Question: I try to use dropdowns of bootstrap, it's work the problem is esthetic. :
<URL>
I have this code :
'''
<div class="dropdown">
<a class="dropdown-toggle" data-toggle="dropdown" href="#">Collectivites <b class="caret"></b></a>
<ul class="dropdown-menu" role="menu" aria-labelledby="dLabel">
<?php
foreach ($collectivite as $key => $value) {
echo '<form method="post" action="wbx.php"><li><button type="submit" class="btn" style="margin:0px;" name="cookie" value='.$value.'>'.$value.'</button> </li></form>';
}
?>
</ul>
</div>
'''
WITHOUT PHP :
'''
<div class="dropdown">
<a class="dropdown-toggle" data-toggle="dropdown" href="#">Collectivites <b class="caret"></b></a>
<ul class="dropdown-menu" role="menu" aria-labelledby="dLabel">
<form method="post" action="wbx.php">
<li>
<button type="submit" class="btn" style="margin:0px;" name="cookie" value=heeloWorld.net>world.net</button>
</li>
</form>
</ul>
</div>
'''
But the result is very basic... not really good. I use because i some data with
So if i want something like this, how can i do ?

I Use this : the alert is ok, i have the good value, but the submit doesn't work.
'''
<?php
foreach ($collectivite as $key => $value) {
$name = preg_replace('#[^0-9a-z]+#i', '', $value);
echo '<form method="post" action="wbx.php" id='.$name.'>
<input type="hidden" name="cookie" value='.$value.'>
</form>';
}
?>
<div class="dropdown">
<a class="dropdown-toggle" data-toggle="dropdown" href="#">Collectivites <b class="caret"></b></a>
<ul class="dropdown-menu" role="menu" aria-labelledby="dLabel">
<?php
foreach ($collectivite as $key => $value) {
$name = preg_replace('#[^0-9a-z]+#i', '', $value);
echo '<li>
<input type="hidden" name="cookie" value='.$value.'>
<a class="myformlink" data-formname="#'.$name.'" >'.$value.'</a>
</li>';
}
?>
</ul>
</div>
<script type="text/javascript">
$(document).ready(function() {
$('.myformlink').click(function(){
$($(this).data('formname')).submit();
});
});
</script>
'''
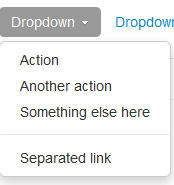
Answer: You do not have to use a button tu submit your form. You can use a regular anchor to do it. please check this link : <URL>
this way your dropdown will look like the one in your example.
Hope it helps :)
EDIT : sample of a code with data attributes
'''
<div class="dropdown">
<a class="dropdown-toggle" data-toggle="dropdown" href="#">Collectivites <b class="caret"></b></a>
<ul class="dropdown-menu" role="menu" aria-labelledby="dLabel">
<form method="post" action="wbx.php" id="formGujanMestras">
<li>
<a class="myformlink" id="linkC" data-formname="#formGujanMestras">value1</a>
</li>
</form>
<form method="post" action="wbx.php" id="formLaHume">
<li>
<a class="myformlink" id="linkD" data-formname="#formLaHume">value2</a>
</li>
</form>
</ul>
</div>
<script type="text/javascript">
$(document).ready(function() {
$('.myformlink').click(function(){
alert('hey martial i gonna submit ' + $(this).data('formname'));
$($(this).data('formname')).submit();
});
});
</script>
'''